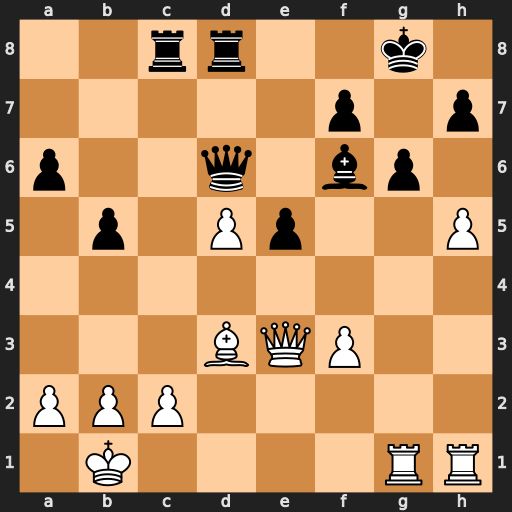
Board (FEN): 2rr2k1/5p1p/p2q1bp1/1p1Pp2P/8/3BQP2/PPP5/1K4RR
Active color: w
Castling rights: -
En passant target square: -
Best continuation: hxg6 hxg6 Bxg6